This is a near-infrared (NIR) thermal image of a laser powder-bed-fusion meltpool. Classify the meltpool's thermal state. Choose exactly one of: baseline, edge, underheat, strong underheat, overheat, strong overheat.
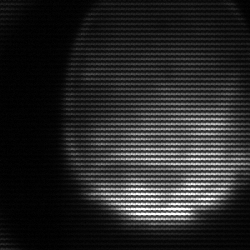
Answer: edge